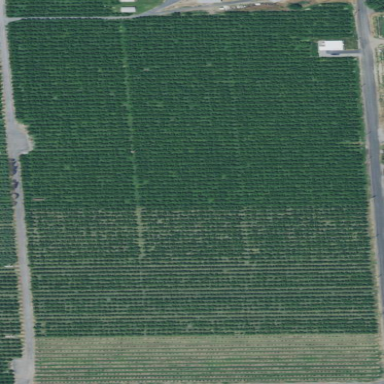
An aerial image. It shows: Orchard.